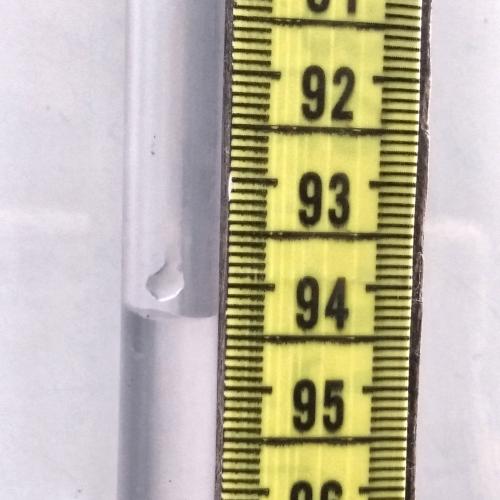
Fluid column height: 94.3 cm